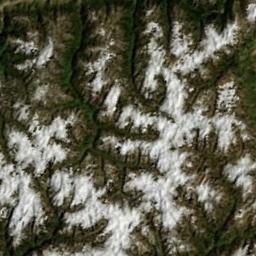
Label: snowberg